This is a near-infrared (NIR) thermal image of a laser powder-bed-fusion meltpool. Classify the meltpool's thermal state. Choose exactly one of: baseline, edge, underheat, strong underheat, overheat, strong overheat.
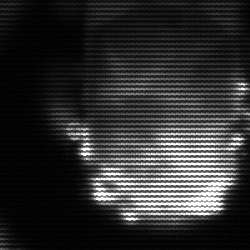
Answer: baseline